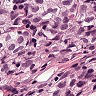
Metastatic tissue present: yes